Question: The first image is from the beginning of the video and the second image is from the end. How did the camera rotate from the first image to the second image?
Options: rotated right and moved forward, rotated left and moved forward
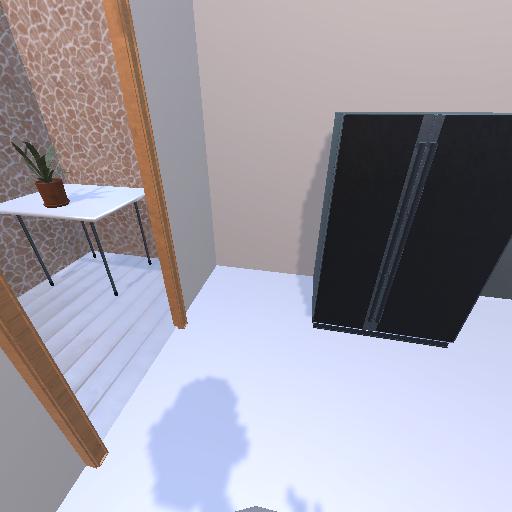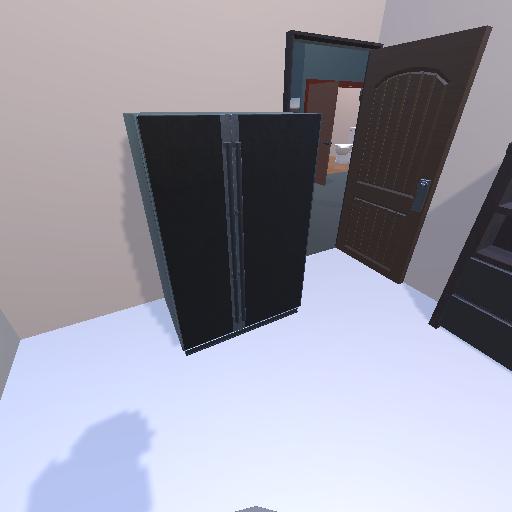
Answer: rotated right and moved forward